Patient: sex M, age 48
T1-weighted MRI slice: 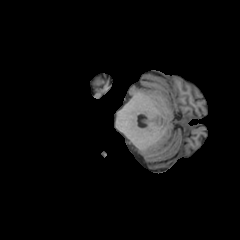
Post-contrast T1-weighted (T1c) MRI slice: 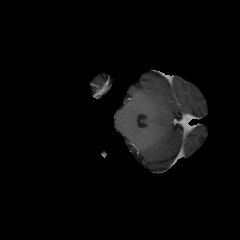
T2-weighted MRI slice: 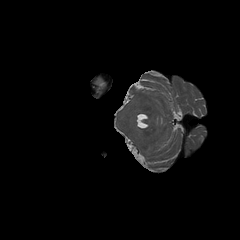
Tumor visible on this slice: no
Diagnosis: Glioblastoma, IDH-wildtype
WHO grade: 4